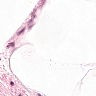
Metastatic tissue present: no